Thermal image captured with a DJI ZH20N camera.
Image size: 640x512
Focal length: 12.0 mm (35 mm equivalent: 52.0 mm)
Field of view: 38.2 deg
Object distance: 5.0 m
Emissivity: 0.95
Relative humidity: 50 %
Reflected temperature: 25.0 C
Ambient temperature: 25.0 C
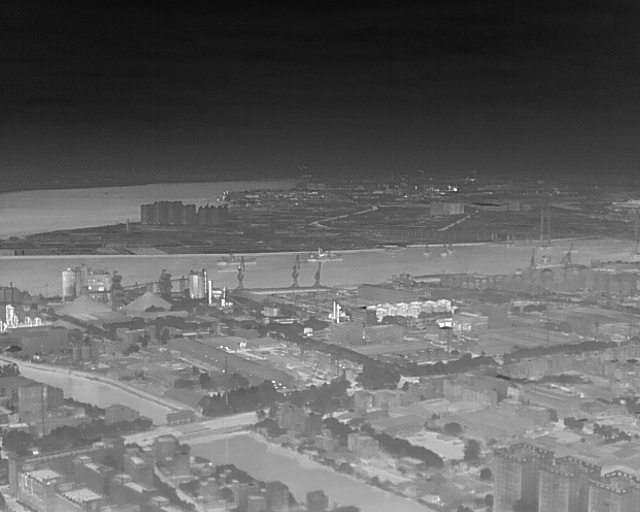